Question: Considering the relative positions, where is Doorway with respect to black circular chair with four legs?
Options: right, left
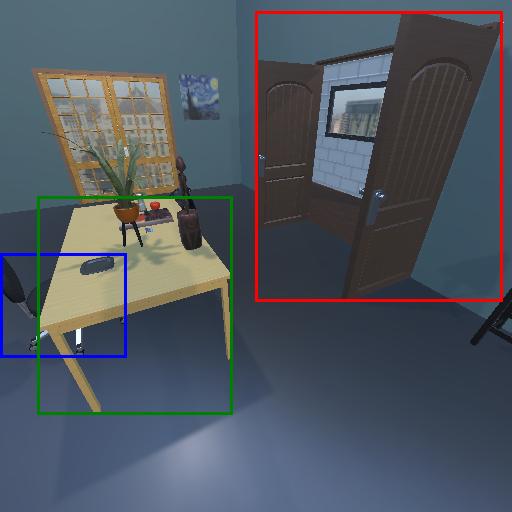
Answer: right